Interaction volume radius: 5 \u00c5
Interaction volume height: 10 \u00c5
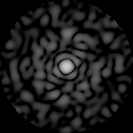
Disorder parameter: 0.8418